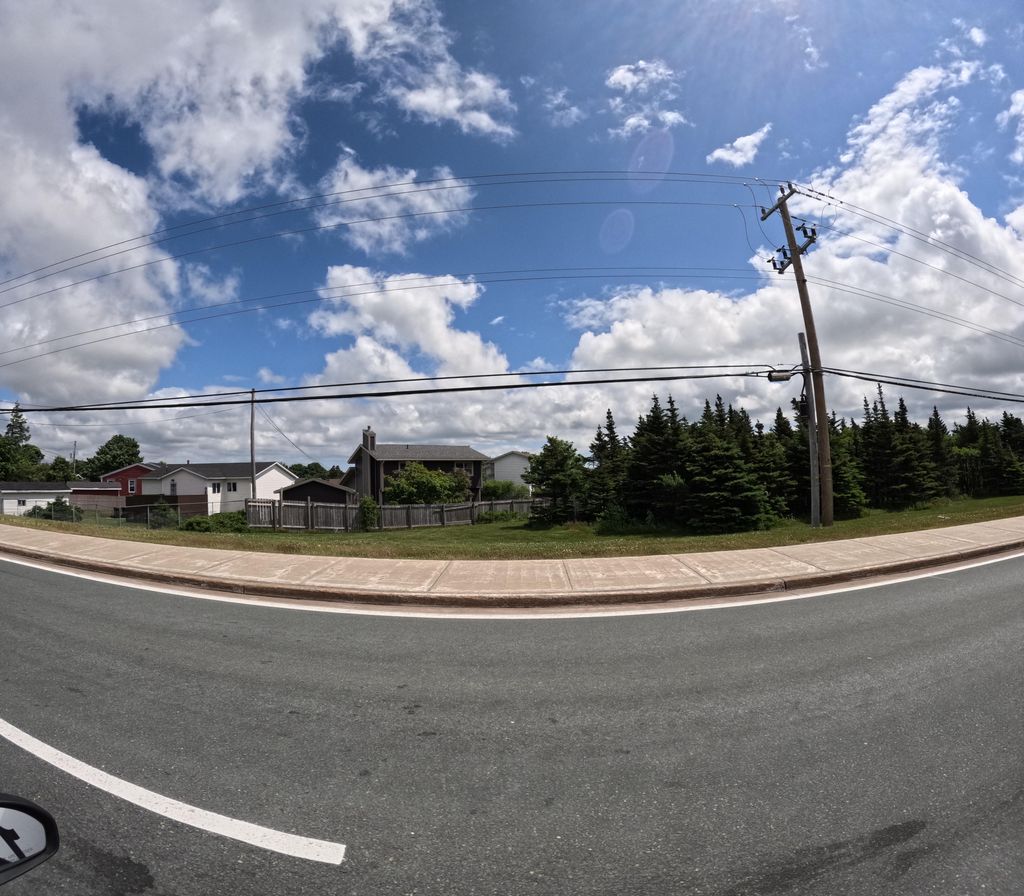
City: st_johns